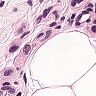
Metastatic tissue present: yes